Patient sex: F
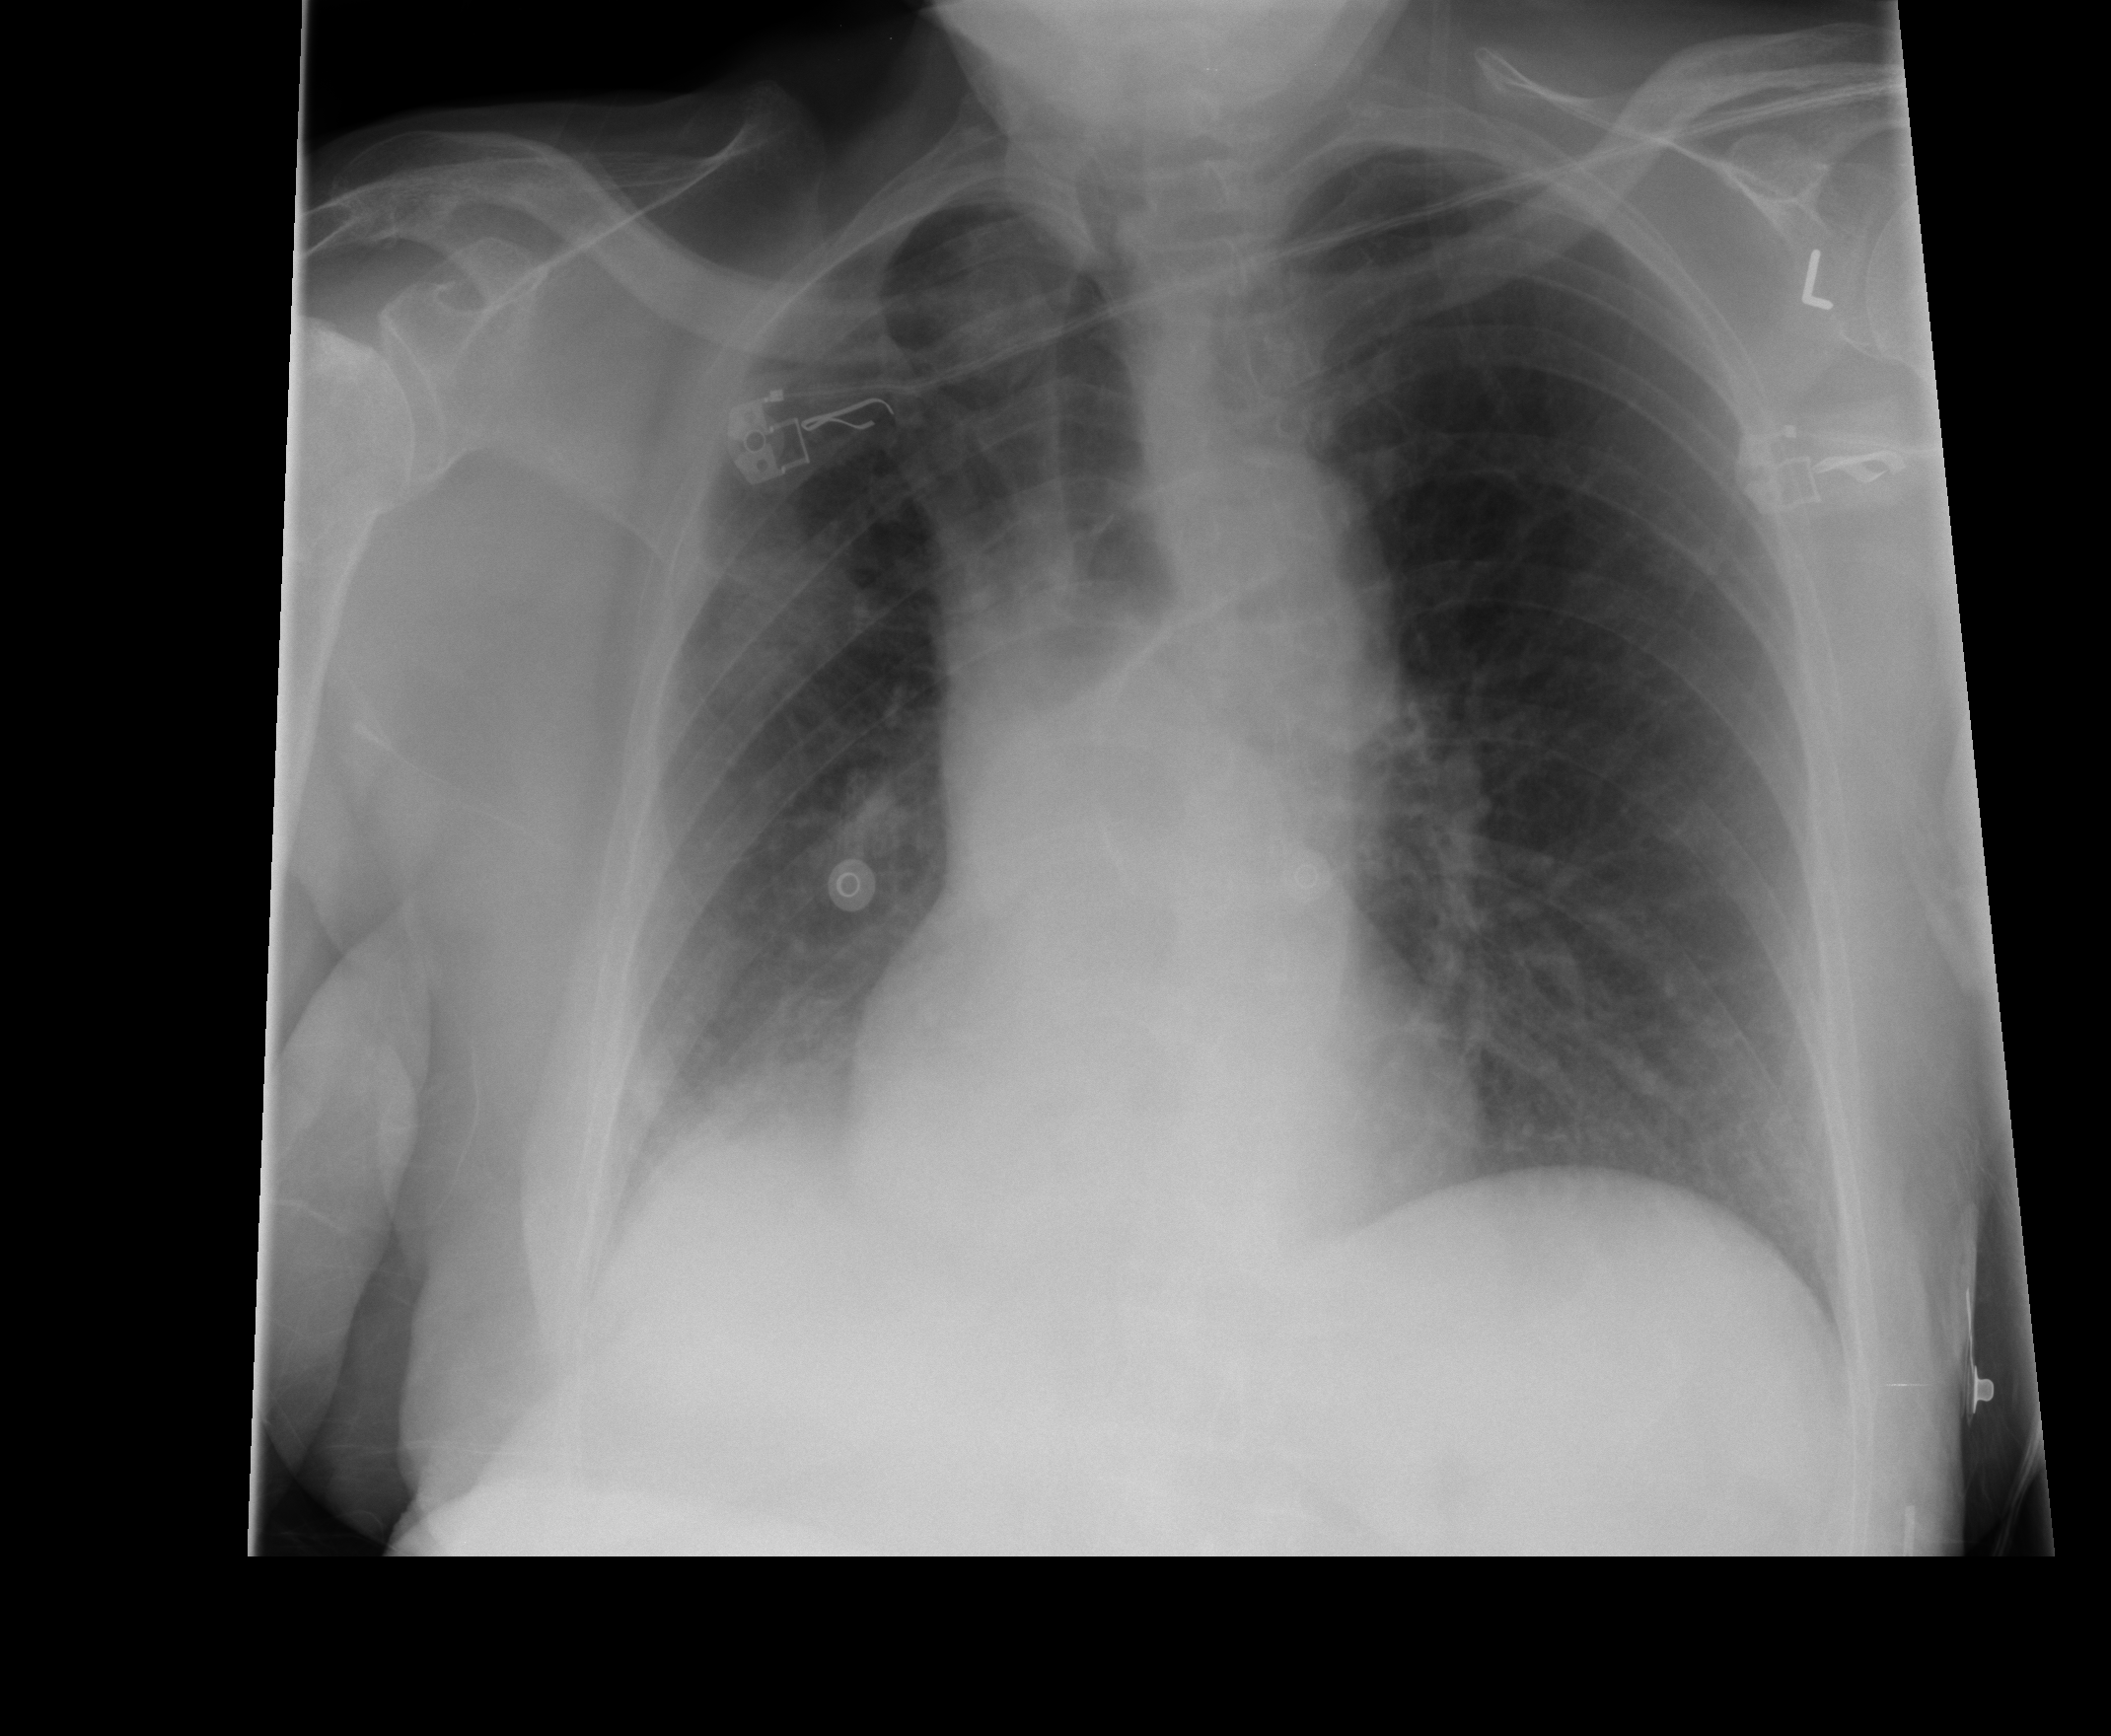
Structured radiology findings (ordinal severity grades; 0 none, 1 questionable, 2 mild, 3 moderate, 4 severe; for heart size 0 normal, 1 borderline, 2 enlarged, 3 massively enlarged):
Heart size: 0
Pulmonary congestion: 0
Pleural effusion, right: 1
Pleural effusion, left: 0
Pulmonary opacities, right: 0
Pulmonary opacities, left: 0
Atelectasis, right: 0
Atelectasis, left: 0